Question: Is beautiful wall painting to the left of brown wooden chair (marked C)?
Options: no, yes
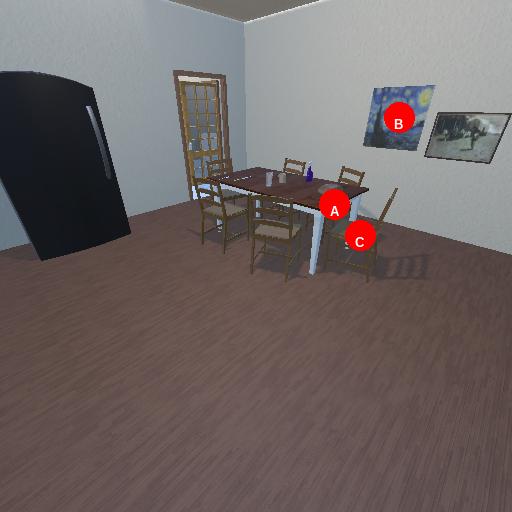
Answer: no